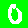
Digit: 0